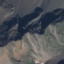
Land use / land cover class: HerbaceousVegetation